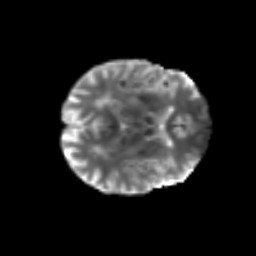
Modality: T2w
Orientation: axial
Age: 75
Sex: male
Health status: ill
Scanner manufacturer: siemens
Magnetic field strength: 3 T
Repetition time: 8.7 s
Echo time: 0.11 s